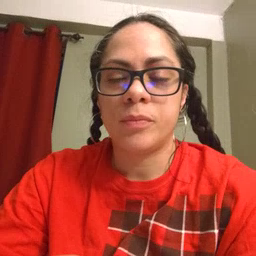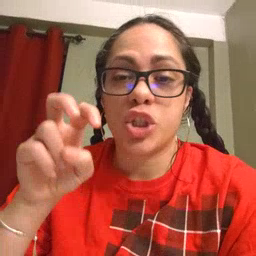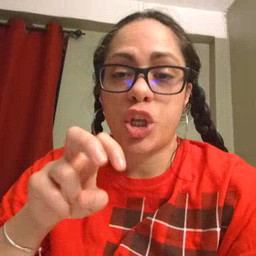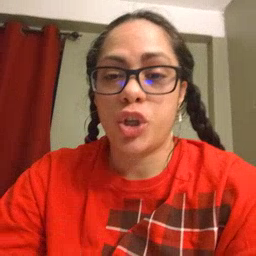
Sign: chair